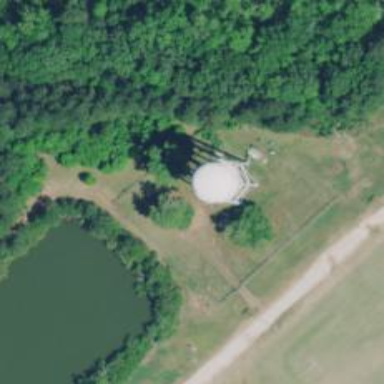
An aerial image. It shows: Water tower that is man-made.